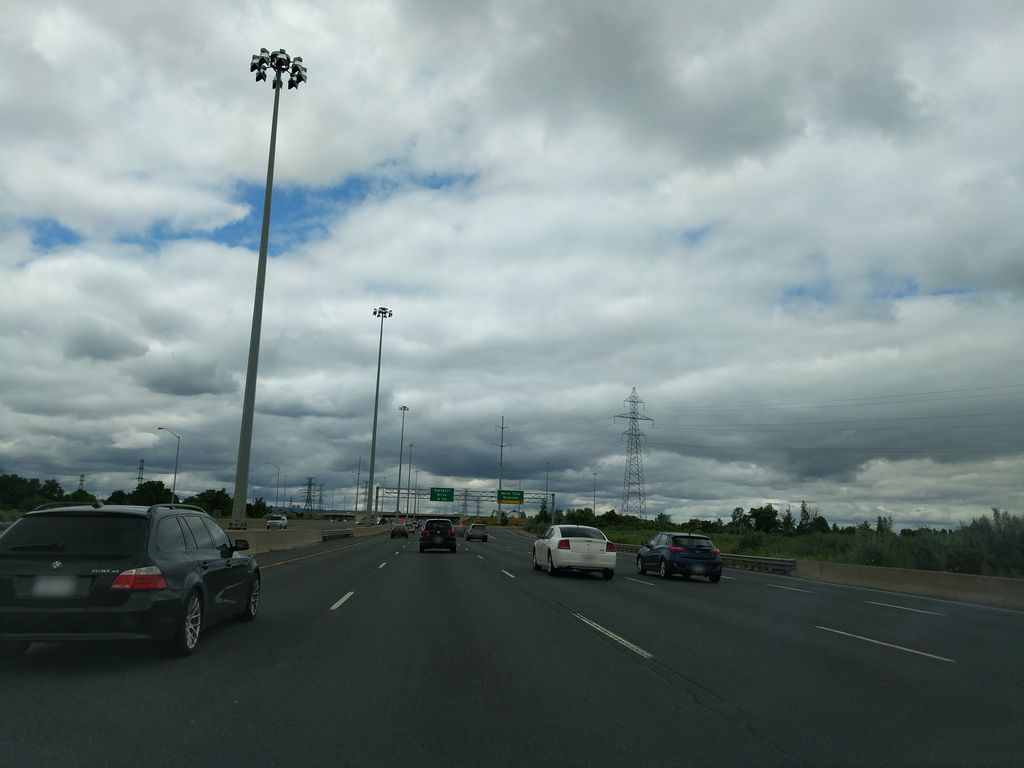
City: hamilton